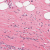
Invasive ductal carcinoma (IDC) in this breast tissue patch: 0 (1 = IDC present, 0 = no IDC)